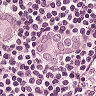
Metastatic tissue present: yes